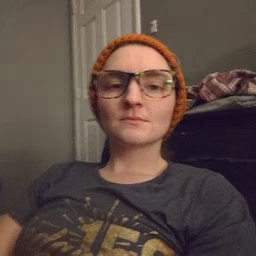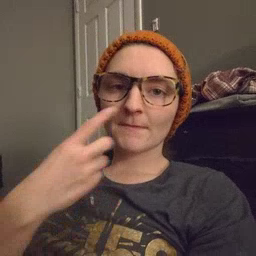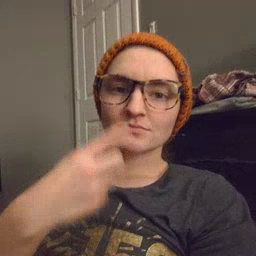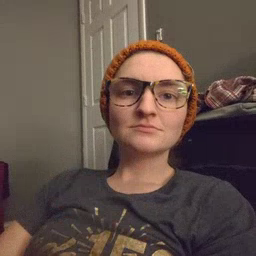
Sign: mouth